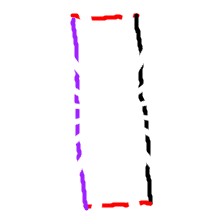
Shape: rectangle